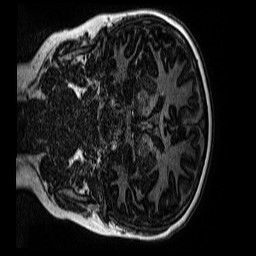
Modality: MP2RAGE
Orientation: coronal
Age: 10
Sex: male
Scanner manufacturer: siemens
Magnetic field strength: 3 T
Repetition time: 4 s
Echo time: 0.00299 s